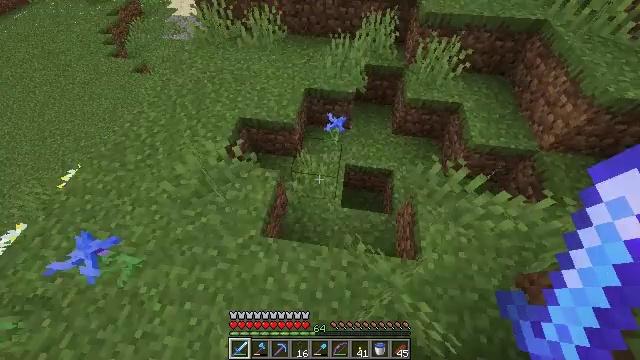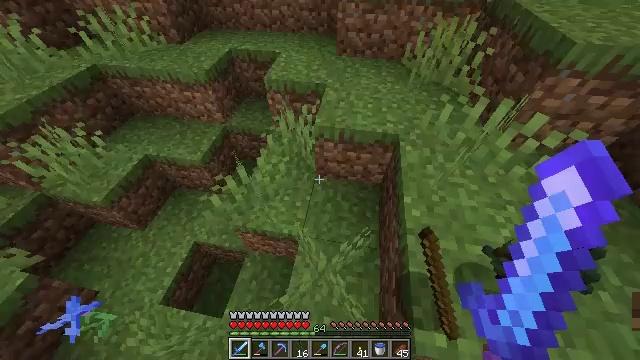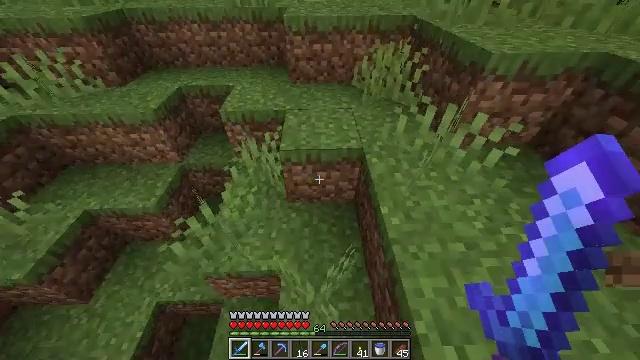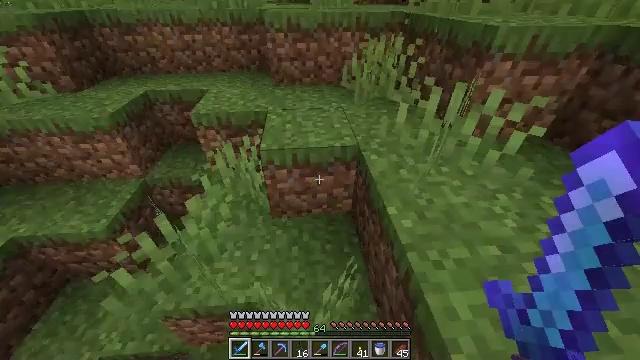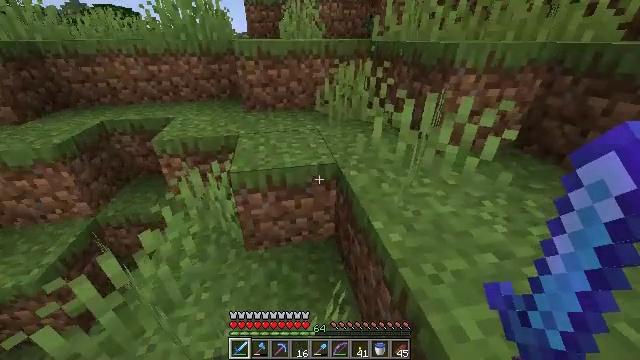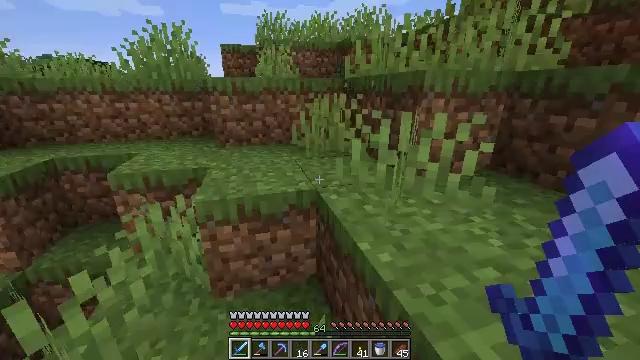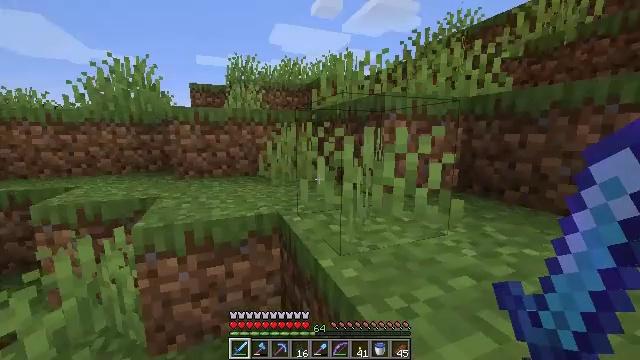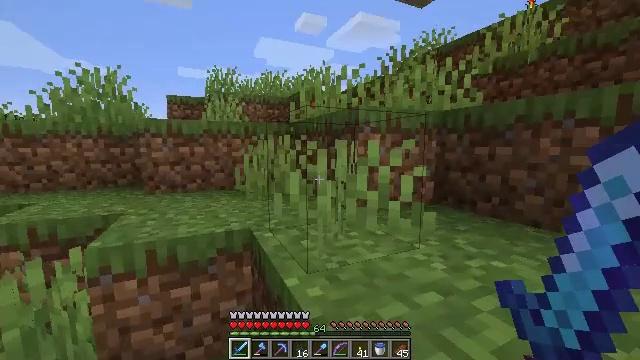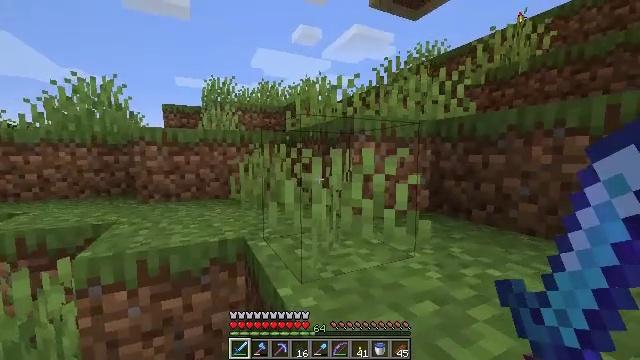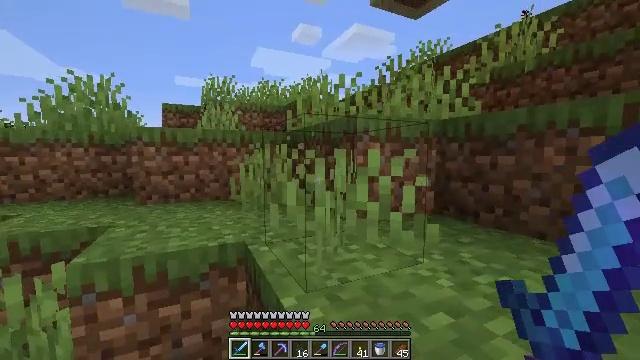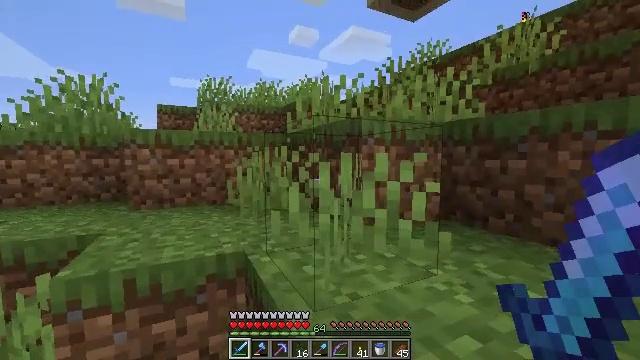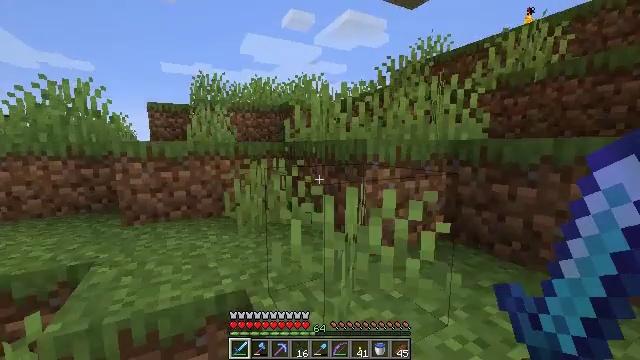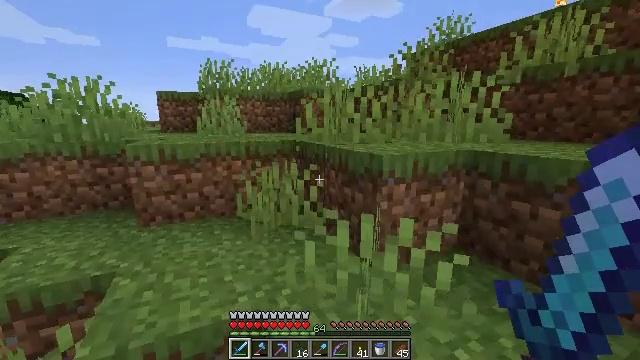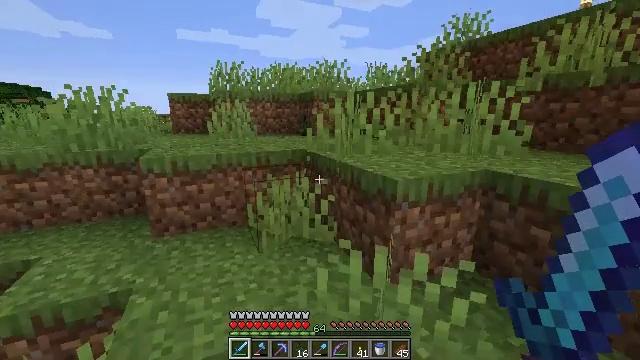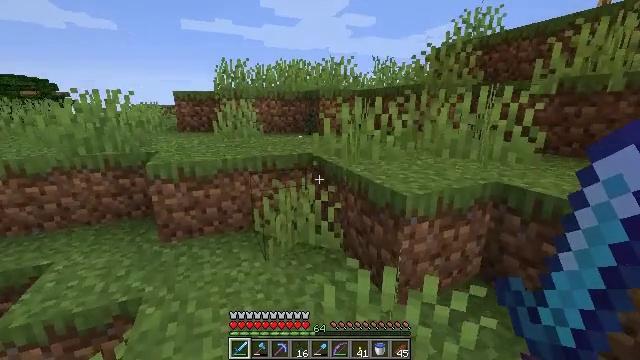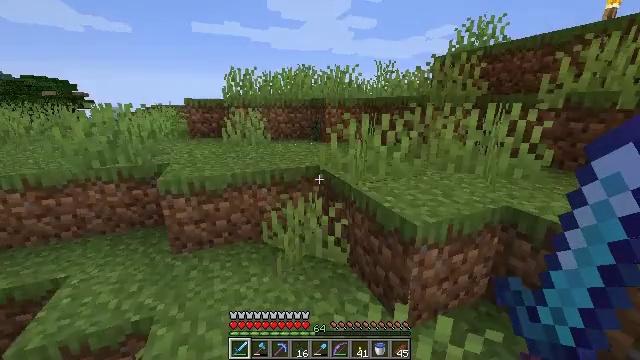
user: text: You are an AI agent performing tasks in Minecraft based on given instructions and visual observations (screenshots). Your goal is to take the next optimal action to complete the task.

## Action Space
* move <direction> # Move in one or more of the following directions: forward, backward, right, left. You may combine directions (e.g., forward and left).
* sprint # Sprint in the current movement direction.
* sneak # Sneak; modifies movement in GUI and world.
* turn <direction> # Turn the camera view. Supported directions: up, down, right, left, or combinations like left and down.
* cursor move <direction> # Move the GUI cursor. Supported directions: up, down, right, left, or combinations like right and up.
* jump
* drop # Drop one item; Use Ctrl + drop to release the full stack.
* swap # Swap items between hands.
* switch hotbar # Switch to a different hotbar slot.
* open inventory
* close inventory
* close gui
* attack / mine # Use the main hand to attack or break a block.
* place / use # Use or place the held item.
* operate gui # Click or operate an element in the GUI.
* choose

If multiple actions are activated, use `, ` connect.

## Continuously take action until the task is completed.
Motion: motion action
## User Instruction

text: Harvest melon from the farm.
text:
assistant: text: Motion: move forward and move right, turn right and up
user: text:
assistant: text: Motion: move right, turn right and up
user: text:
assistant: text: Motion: move right, turn right and up
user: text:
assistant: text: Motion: move right, turn right and up
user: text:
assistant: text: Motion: move right, turn right and up
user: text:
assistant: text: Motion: move right, turn right and up
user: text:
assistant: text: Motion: turn right and up
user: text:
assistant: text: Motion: turn up
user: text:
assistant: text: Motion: move forward
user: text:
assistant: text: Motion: move forward, sprint
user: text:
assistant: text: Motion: move forward, sprint, turn right and down, jump
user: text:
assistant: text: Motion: move forward, sprint, turn left and down, jump
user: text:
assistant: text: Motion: move forward, sprint, turn left and down, jump
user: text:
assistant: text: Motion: move forward, sprint, turn left and down
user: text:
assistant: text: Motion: move forward, sprint, turn down
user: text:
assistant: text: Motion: move forward, sprint, turn left
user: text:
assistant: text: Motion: move forward, sprint, turn left and down
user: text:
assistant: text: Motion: move forward, sprint, turn left and down, jump
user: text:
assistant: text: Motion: move forward, sprint, turn left and down, jump
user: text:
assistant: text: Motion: move forward, sprint, turn left, jump
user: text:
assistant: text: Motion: move forward, sprint, jump
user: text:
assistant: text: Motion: move forward, sprint, jump
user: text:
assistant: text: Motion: move forward, sprint, turn left, jump
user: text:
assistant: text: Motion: move forward, sprint
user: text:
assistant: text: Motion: move forward, sprint
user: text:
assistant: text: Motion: move forward, sprint
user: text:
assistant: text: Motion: move forward, sprint
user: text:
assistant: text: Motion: move forward, sprint
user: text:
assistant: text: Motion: move forward, sprint
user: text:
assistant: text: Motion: move forward and move right, sprint